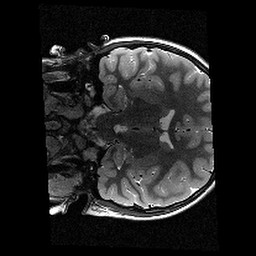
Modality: T2w
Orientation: coronal
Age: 9
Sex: female
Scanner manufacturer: siemens
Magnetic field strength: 3 T
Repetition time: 9.23 s
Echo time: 0.067 s